Aerial crown-view tile of a tropical tree (Barro Colorado Island, Panama), acquired 20240716:
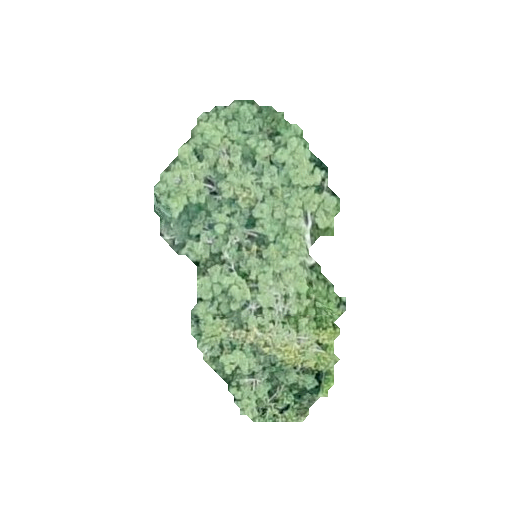
Species: Ceiba pentandra
GBIF accepted scientific name: Ceiba pentandra
Crown area: 64.927 m²